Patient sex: M
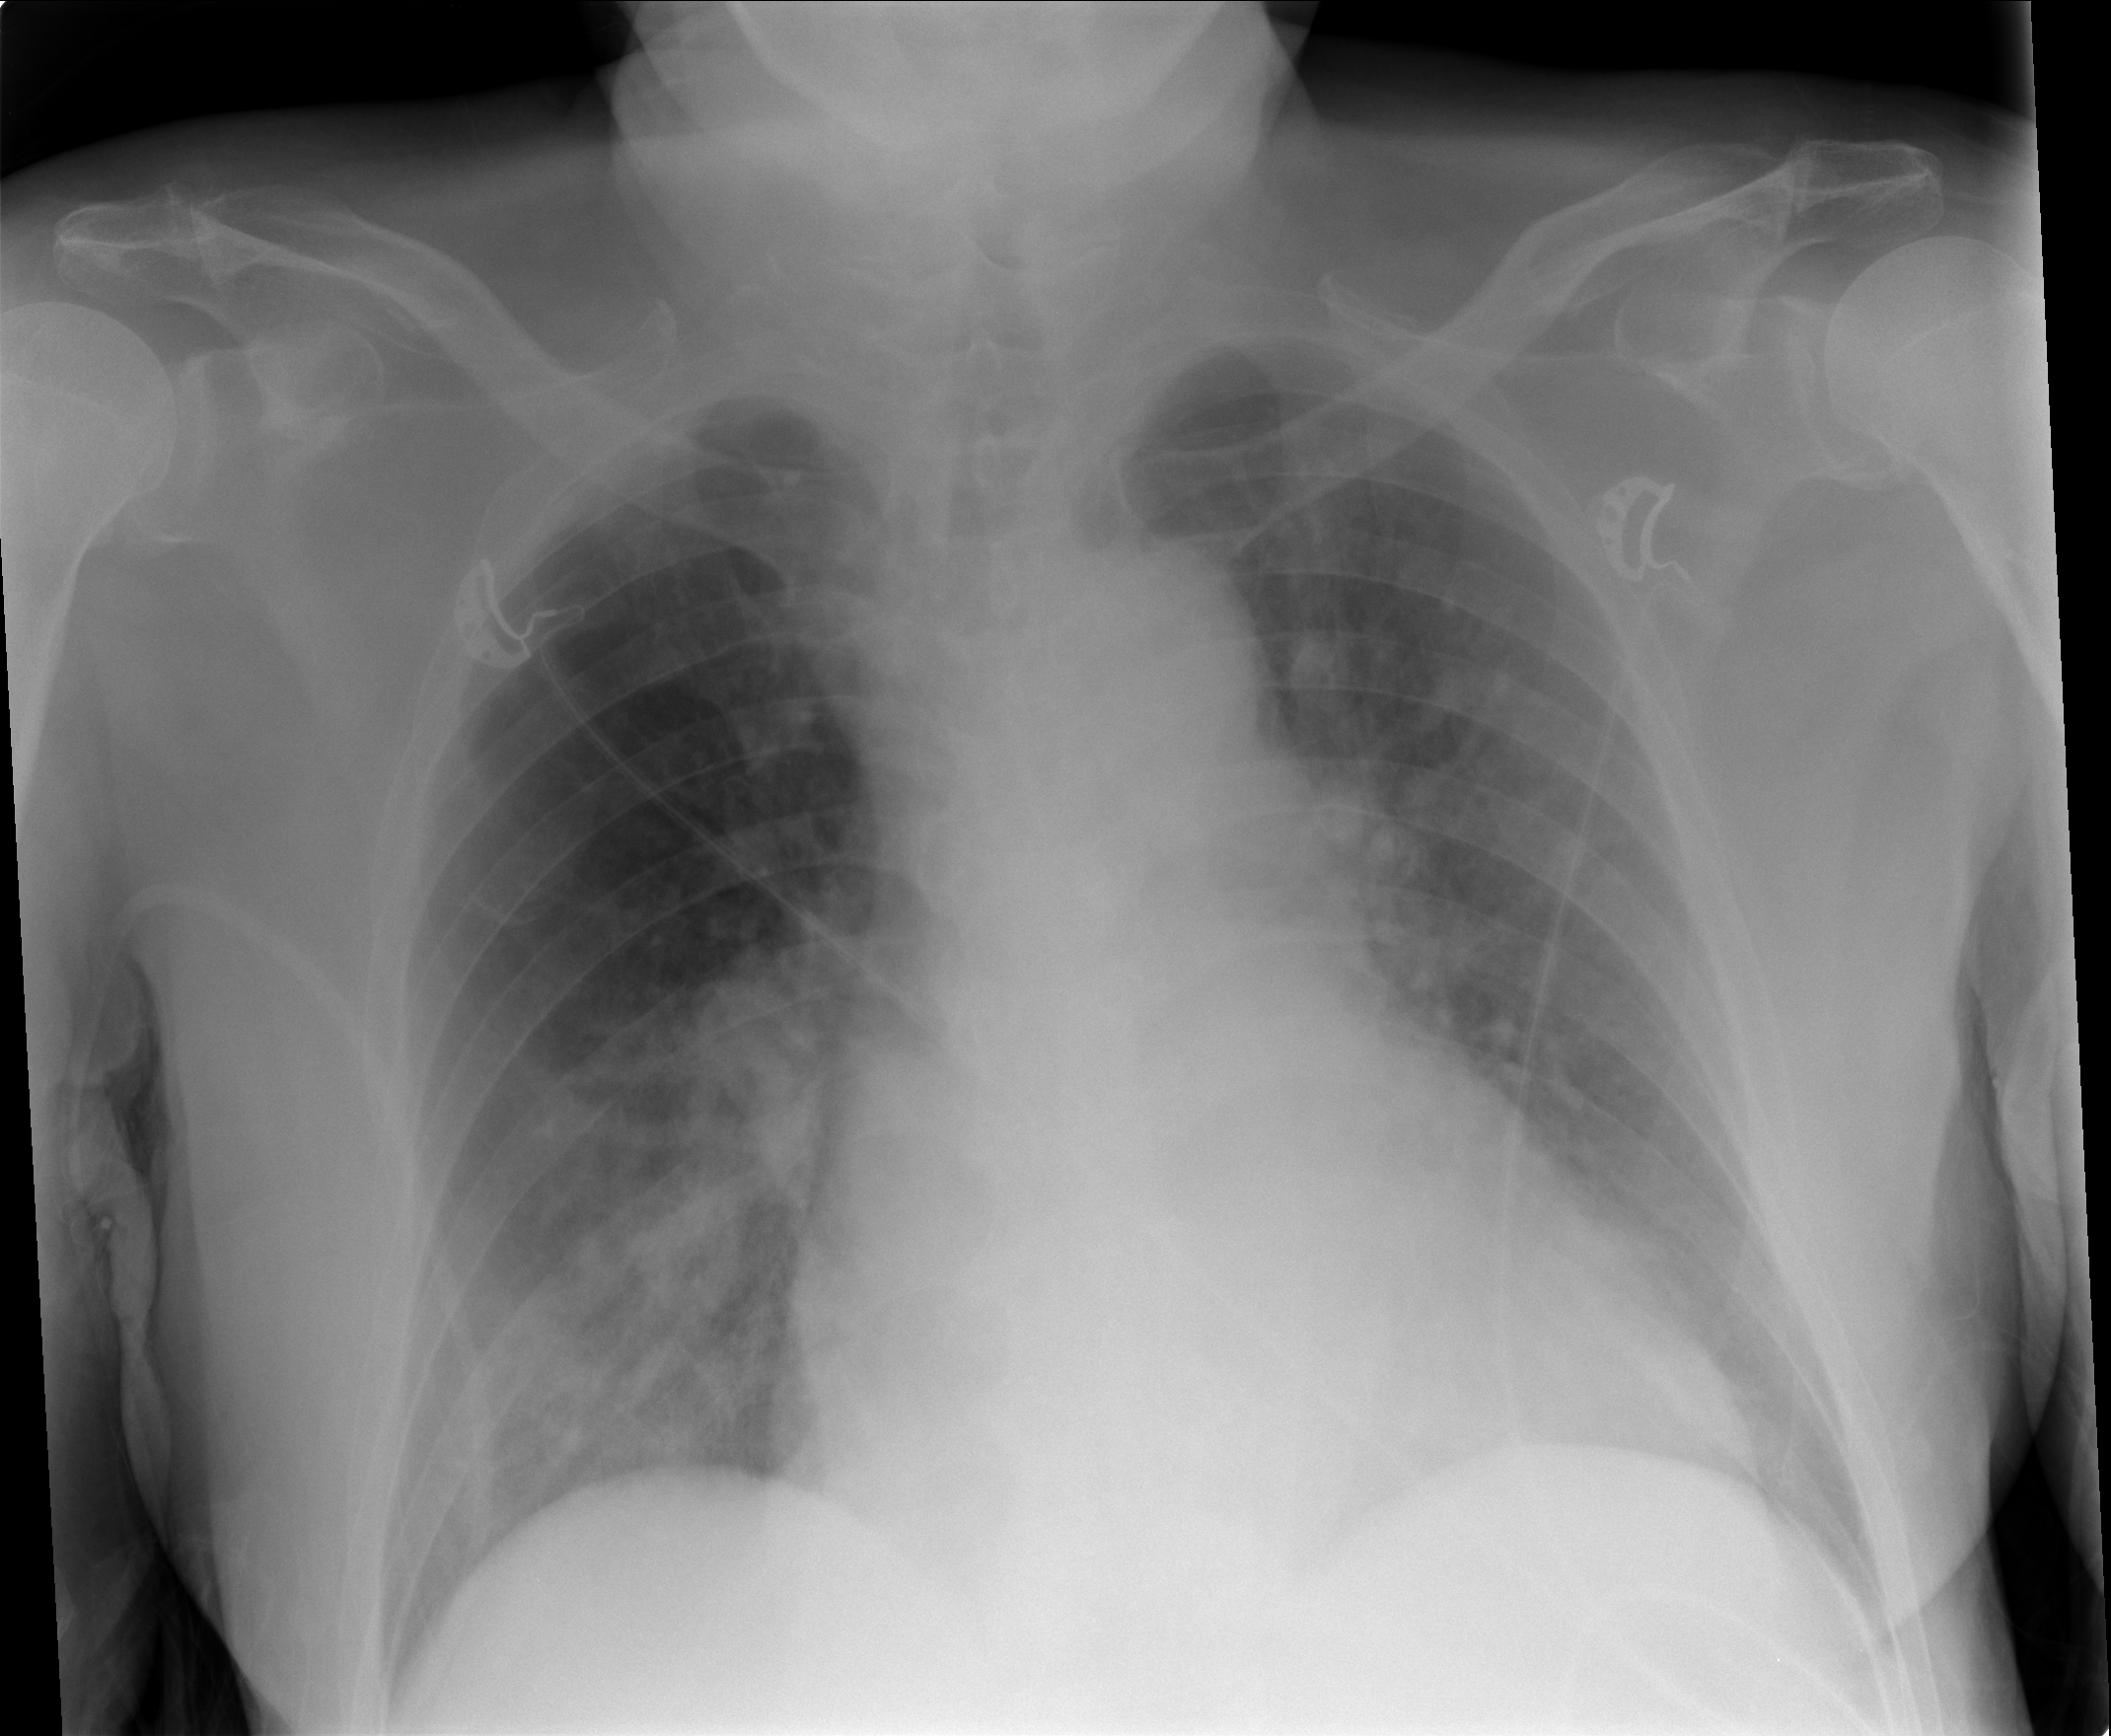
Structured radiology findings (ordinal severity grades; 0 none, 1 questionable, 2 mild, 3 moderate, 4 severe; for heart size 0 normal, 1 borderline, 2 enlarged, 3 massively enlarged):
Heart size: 2
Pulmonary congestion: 0
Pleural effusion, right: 2
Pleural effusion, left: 0
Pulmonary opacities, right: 2
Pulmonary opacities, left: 1
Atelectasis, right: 0
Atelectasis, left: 0